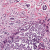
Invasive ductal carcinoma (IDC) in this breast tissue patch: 1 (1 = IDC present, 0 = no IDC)